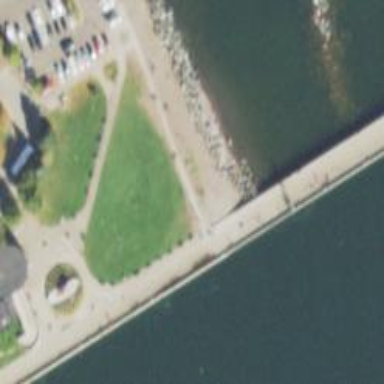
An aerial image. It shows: Historic capstan memorial.